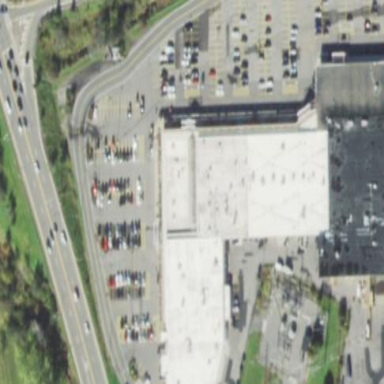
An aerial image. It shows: Retail building that serves as mall.